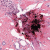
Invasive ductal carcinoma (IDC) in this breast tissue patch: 1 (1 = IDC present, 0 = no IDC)